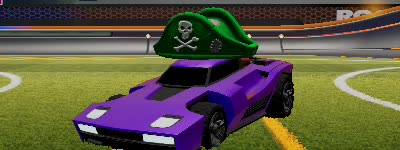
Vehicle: breakout